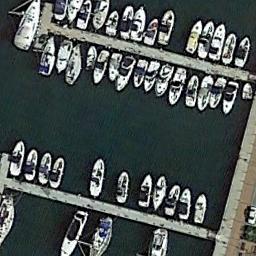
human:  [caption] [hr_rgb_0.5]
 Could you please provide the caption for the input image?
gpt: There are many ships in the harbor .

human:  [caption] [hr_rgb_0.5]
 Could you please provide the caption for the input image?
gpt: There are different Numbers of ships on either side of the harbor .

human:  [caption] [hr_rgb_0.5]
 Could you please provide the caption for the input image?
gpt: The harbor has lots of neatly docked boats and the color of the waters is dark green .

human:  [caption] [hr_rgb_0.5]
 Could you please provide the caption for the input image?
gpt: Many ships are moored neatly on the sea side of the harbor .

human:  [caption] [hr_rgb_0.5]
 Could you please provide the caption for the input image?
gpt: There are many ships docked at the harbor .